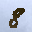
Label: 8